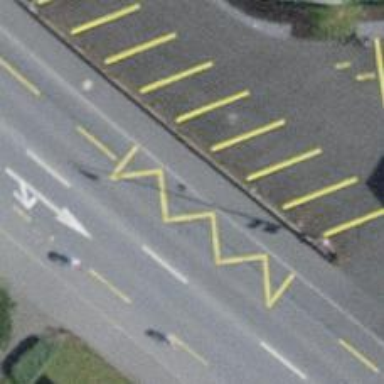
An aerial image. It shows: Bus stop with platform for public transport.